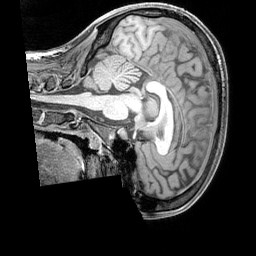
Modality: T1w
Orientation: sagittal
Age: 21
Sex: female
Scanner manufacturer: siemens
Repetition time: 2.3 s
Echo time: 0.00226 s